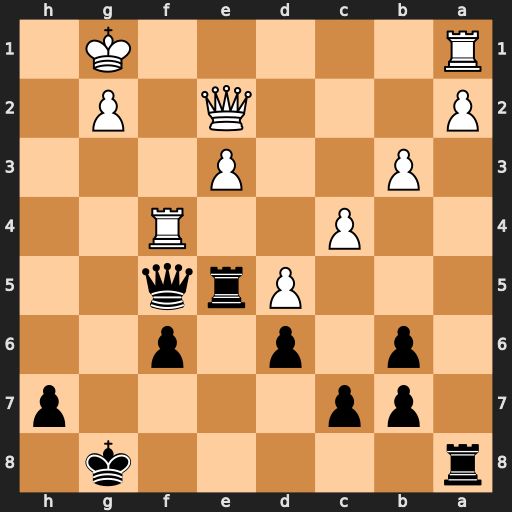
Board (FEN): r5k1/1pp4p/1p1p1p2/3Prq2/2P2R2/1P2P3/P3Q1P1/R5K1
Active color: b
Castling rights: -
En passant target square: -
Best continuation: Qxf4 exf4 Rxe2